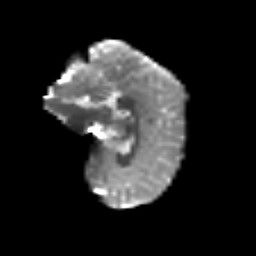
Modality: T2w
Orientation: sagittal
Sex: female
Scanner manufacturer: siemens
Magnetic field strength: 3 T
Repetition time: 5 s
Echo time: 0.071 s